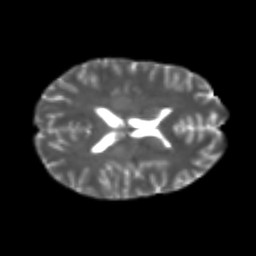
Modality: T2w
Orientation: axial
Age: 25
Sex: female
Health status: healthy
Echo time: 0.074 s